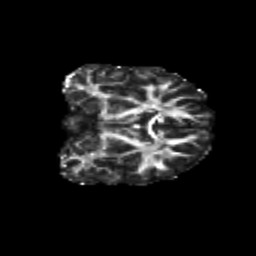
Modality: FA
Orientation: coronal
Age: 9
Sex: female
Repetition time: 9.4 s
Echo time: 0.089 s